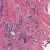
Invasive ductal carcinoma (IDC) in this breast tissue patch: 1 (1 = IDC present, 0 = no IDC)